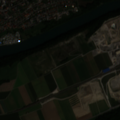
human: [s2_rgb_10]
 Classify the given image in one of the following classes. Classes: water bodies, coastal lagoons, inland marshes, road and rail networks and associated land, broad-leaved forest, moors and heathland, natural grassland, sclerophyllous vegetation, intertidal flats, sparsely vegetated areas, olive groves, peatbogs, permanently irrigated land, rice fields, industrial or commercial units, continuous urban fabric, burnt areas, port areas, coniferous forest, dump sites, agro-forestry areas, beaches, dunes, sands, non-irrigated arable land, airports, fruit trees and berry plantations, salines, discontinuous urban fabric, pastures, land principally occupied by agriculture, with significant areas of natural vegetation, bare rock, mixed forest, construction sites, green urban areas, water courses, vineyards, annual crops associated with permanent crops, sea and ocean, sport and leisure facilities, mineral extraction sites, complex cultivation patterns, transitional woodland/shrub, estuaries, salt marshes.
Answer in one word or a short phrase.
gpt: discontinuous urban fabric, mineral extraction sites, non-irrigated arable land, pastures, complex cultivation patterns, mixed forest, water courses